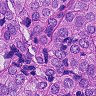
Metastatic tissue present: yes